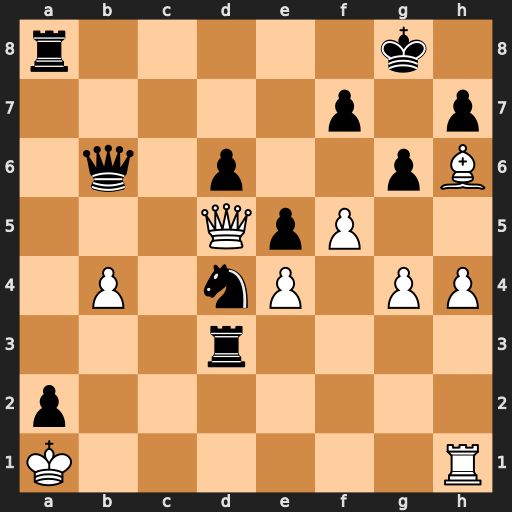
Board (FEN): r5k1/5p1p/1q1p2pB/3QpP2/1P1nP1PP/3r4/p7/K6R
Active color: w
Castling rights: -
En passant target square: -
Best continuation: Qxa8+ Qb8 Qxb8#